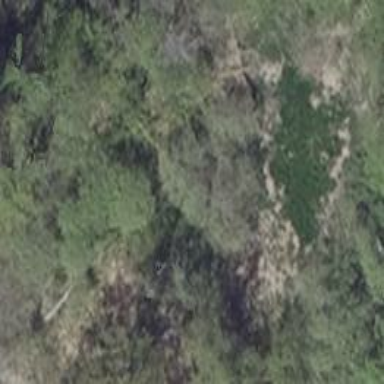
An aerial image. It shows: Swampy wetland area.